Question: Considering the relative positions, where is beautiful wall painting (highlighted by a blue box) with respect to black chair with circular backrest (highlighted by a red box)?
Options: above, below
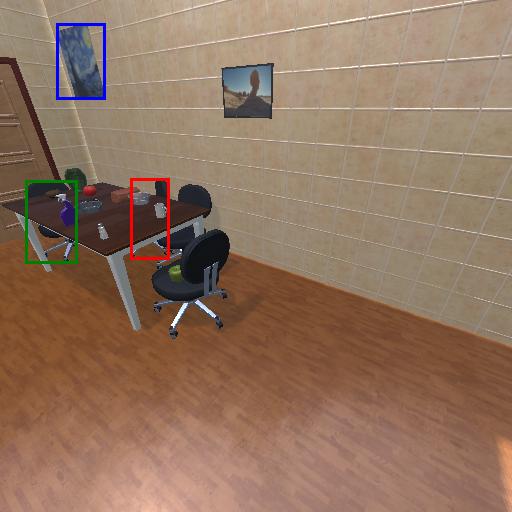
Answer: above